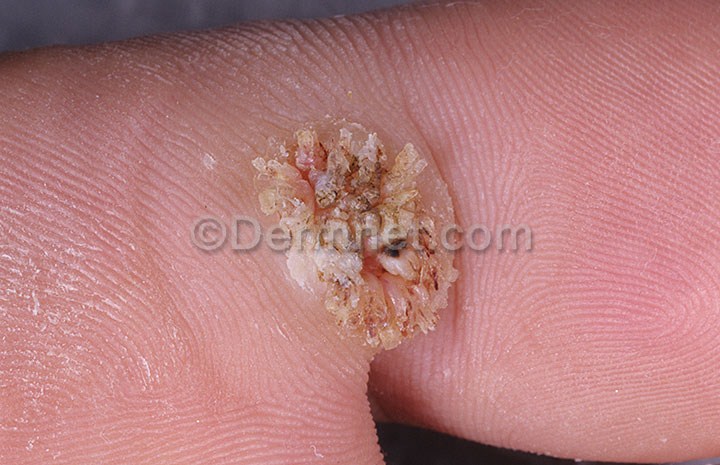
Disease: Warts Molluscum and other Viral Infections